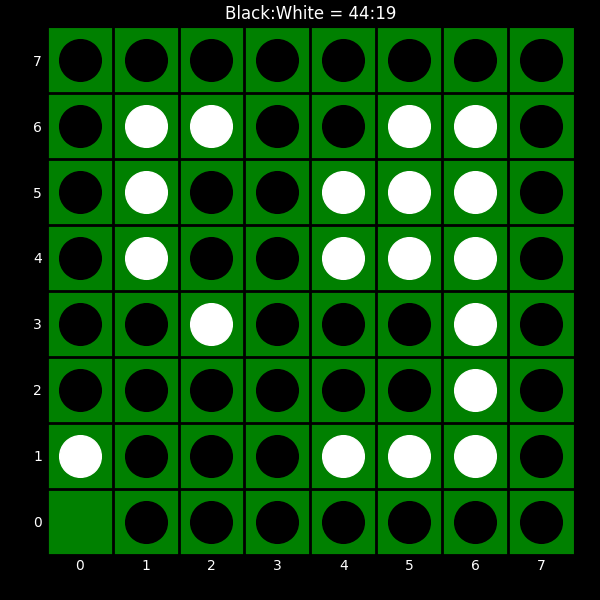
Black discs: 44
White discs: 19